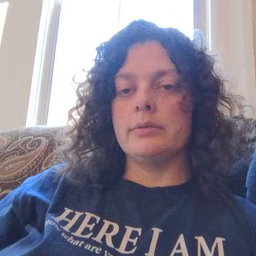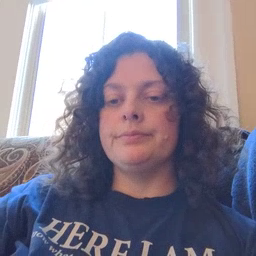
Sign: fall